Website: crate-barrel
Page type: store-pickup
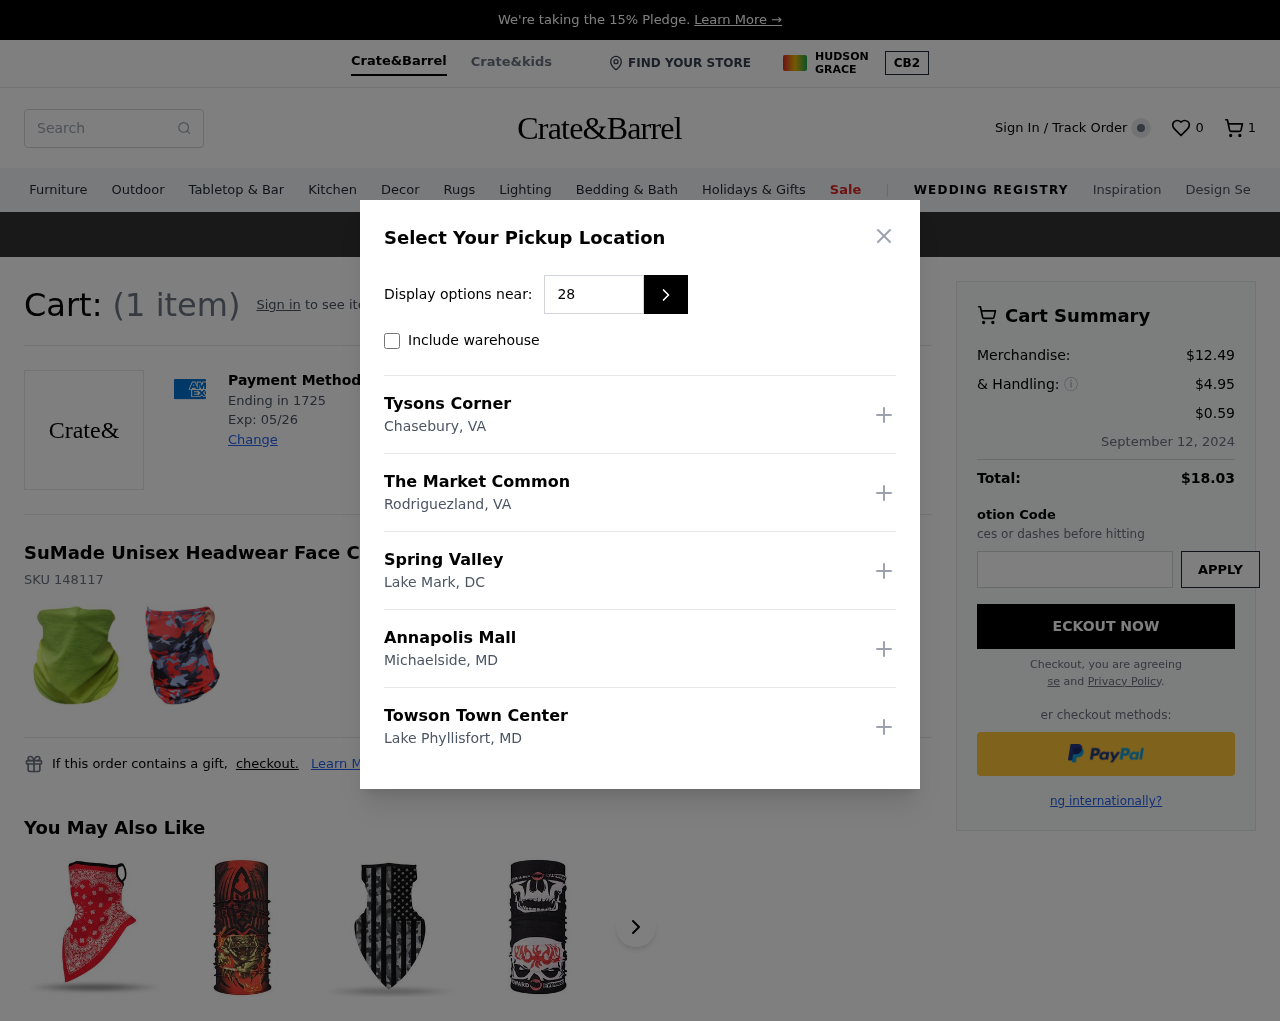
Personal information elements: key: PII_CARD_EXPIRY
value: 05/26
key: PII_CARD_LAST4
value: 1725
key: PII_LOCATION1_CITY
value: Chasebury
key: PII_LOCATION1_NAME
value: Tysons Corner
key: PII_LOCATION1_STATE
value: VA
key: PII_LOCATION2_CITY
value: Rodriguezland
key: PII_LOCATION2_NAME
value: The Market Common
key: PII_LOCATION2_STATE
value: VA
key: PII_LOCATION3_CITY
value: Lake Mark
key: PII_LOCATION3_NAME
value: Spring Valley
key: PII_LOCATION3_STATE
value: DC
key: PII_LOCATION4_CITY
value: Michaelside
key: PII_LOCATION4_NAME
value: Annapolis Mall
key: PII_LOCATION4_STATE
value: MD
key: PII_LOCATION5_CITY
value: Lake Phyllisfort
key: PII_LOCATION5_NAME
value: Towson Town Center
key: PII_LOCATION5_STATE
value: MD
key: PII_POSTCODE
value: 28526
Product elements: key: PRODUCT1_NAME
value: SuMade Unisex Headwear Face Cover Headband Magic Scarf Neck Gaiter Bandanas
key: PRODUCT1_SKU
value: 148117
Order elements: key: ORDER_NUM_ITEMS
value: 1
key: ORDER_NUM_ITEMS
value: (1 item)
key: ORDER_SUBTOTAL
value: $12.49
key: ORDER_SHIPPING_COST
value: $4.95
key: ORDER_SURCHARGE
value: $0.59
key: ORDER_DELIVERY_DATE
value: September 12, 2024
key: ORDER_TOTAL
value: $18.03
Search elements: key: HEADER_SEARCH
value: Search
Other elements: key: WISHLIST_NUM_ITEMS
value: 0